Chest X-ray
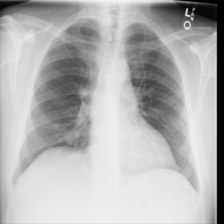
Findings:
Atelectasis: negative
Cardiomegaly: negative
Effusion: negative
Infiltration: negative
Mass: negative
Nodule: positive
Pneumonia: negative
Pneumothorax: negative
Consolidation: negative
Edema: negative
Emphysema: negative
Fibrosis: negative
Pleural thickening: negative
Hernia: negative